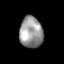
Tissue: lung
Cell type: Others
Senescence score: 0.5404
Nuclear area (px): 709
Mean DAPI intensity: 151.7